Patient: sex M, age 52
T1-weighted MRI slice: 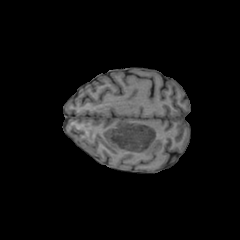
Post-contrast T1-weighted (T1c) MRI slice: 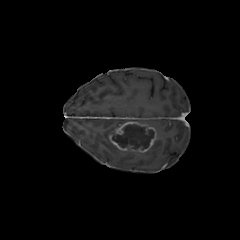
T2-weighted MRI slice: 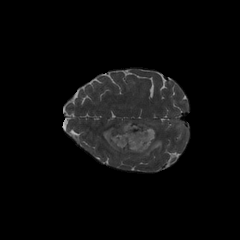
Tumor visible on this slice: yes
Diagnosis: Glioblastoma, IDH-wildtype
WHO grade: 4